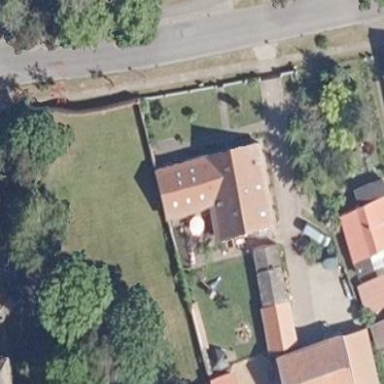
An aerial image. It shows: Detached building with gabled roof.